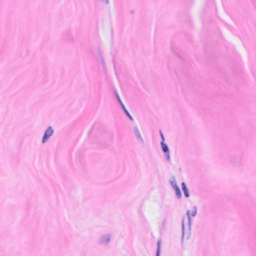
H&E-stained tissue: Breast